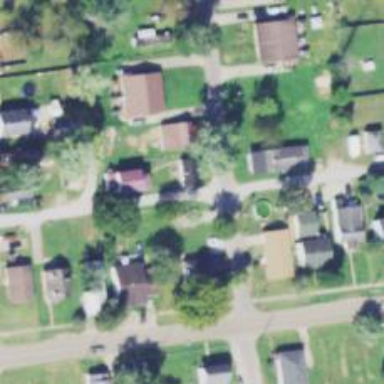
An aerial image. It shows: Alley classified as service road.